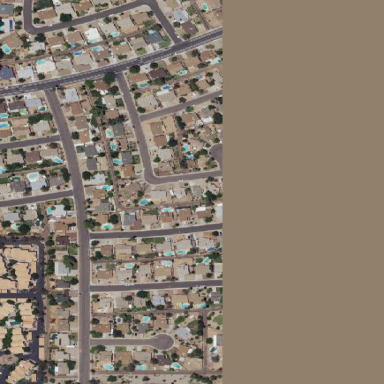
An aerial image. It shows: Residential area consisting of single-family homes.